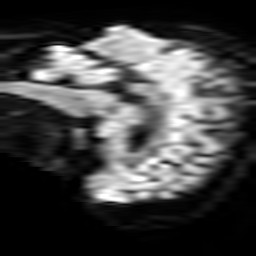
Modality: TRACE
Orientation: sagittal
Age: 64
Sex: female
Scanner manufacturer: philips
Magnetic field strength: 3 T
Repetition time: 3.99 s
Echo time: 0.06054 s